Question:
I am trying to generate a bill in PDF format.
In the given image as product are more that end table has gone to next page.
In that table there are 3 cells, one for left text with small font, other cell with middle text and next cell with that single line.
How can I prevent the table from breaking the page? Is there any property to get table to next page if a page break is going to occur?
I tried 'table.SplitLate=false', but it didn't work. Any other ideas?
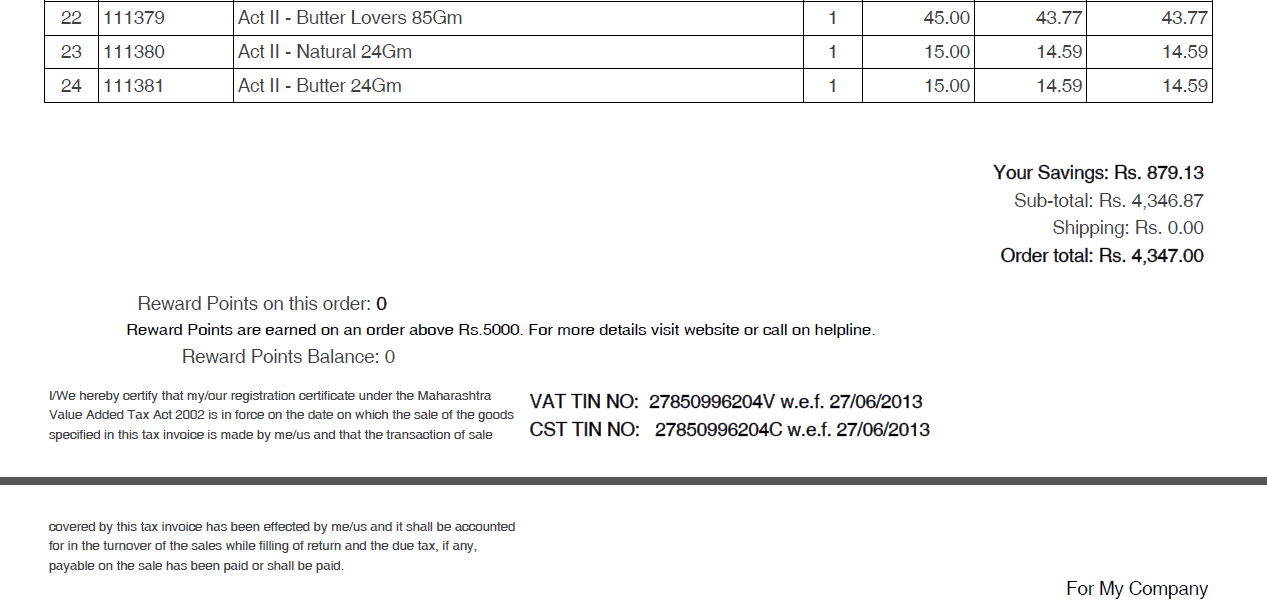
Answer: Have you tried <URL> ?